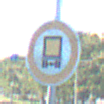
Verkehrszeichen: VerbotKennzeichnungspflichtigeKraftfahrzeugeGefaehrlicheGueter
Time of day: MorningAfternoon
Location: Outdoor (Urban)
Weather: Clear
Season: NotSpecified
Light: Natural